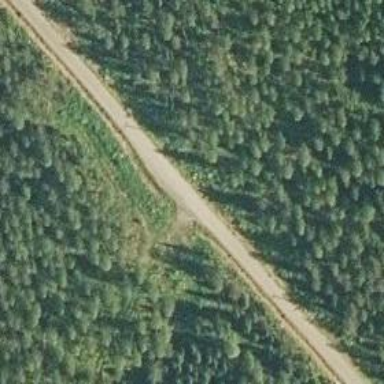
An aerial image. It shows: Unclassified road.